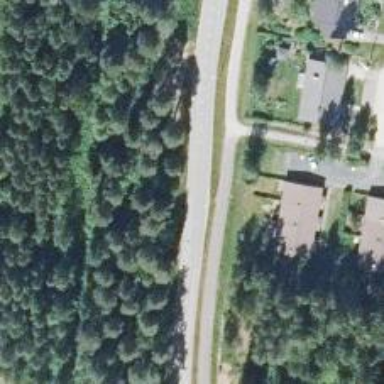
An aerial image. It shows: Cycleway.